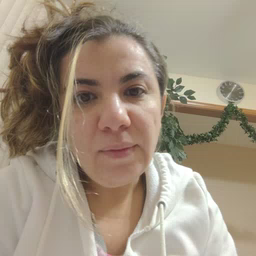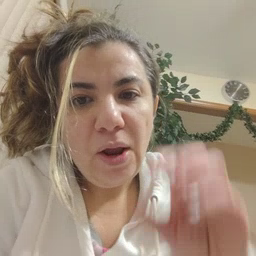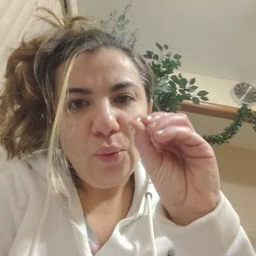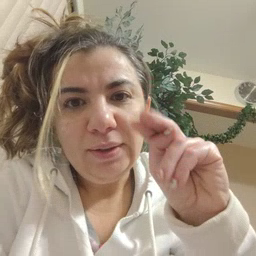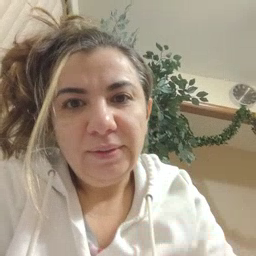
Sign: on